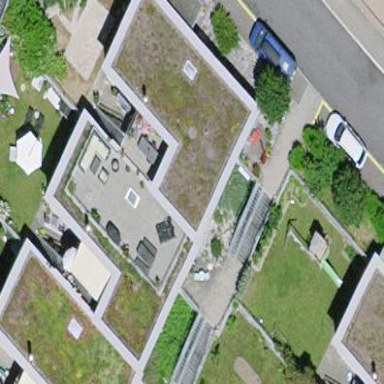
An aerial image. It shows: Residential building.